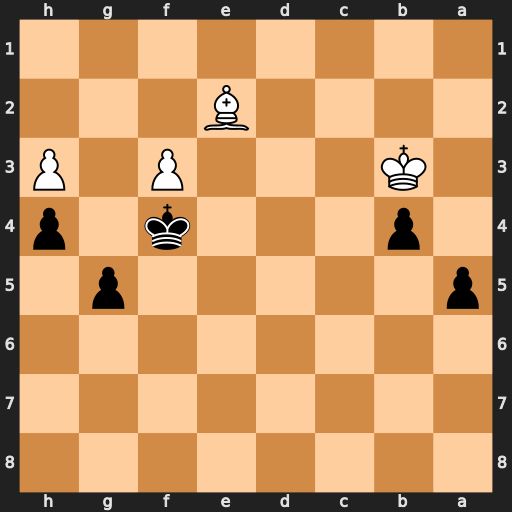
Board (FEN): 8/8/8/p5p1/1p3k1p/1K3P1P/4B3/8
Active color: b
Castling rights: -
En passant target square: -
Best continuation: Kg3 Bf1 Kxf3 Bc4 g4